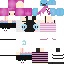
A female skeleton skin with pale skin dressed in a purple tshirt and black pants, featuring a closed mouth.